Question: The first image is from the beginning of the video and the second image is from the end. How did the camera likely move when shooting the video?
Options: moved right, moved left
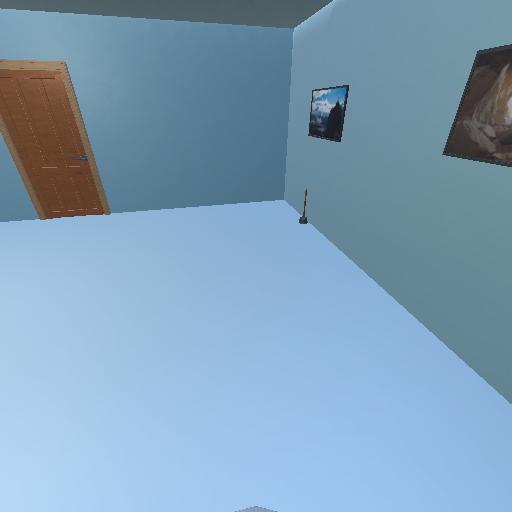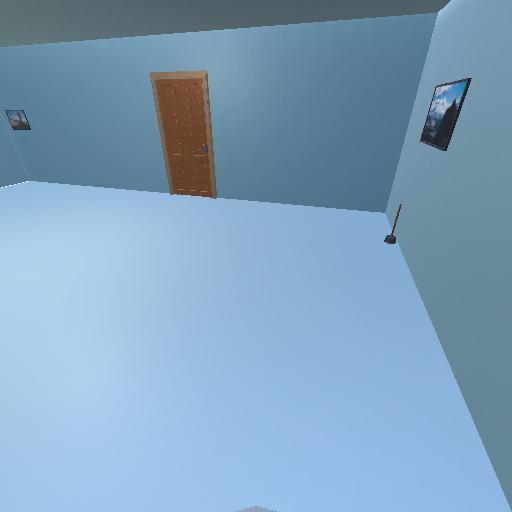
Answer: moved right